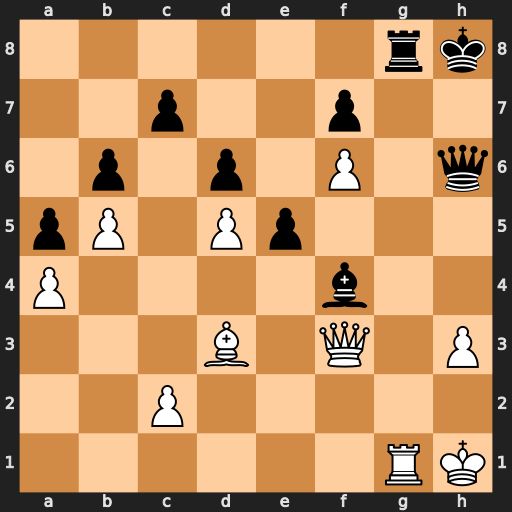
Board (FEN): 6rk/2p2p2/1p1p1P1q/pP1Pp3/P4b2/3B1Q1P/2P5/6RK
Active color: w
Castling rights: -
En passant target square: -
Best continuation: Rxg8+ Kxg8 Qg4+